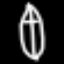
Label: leaf